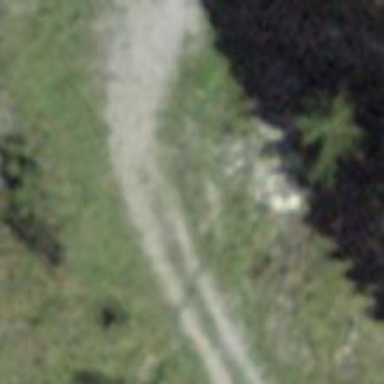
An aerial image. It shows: Gravel track with grade2 tracktype.